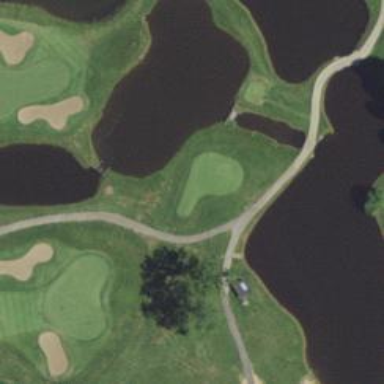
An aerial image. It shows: Water hazard on golf course. The hazard is natural water feature.